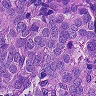
Metastatic tissue present: yes